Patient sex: M
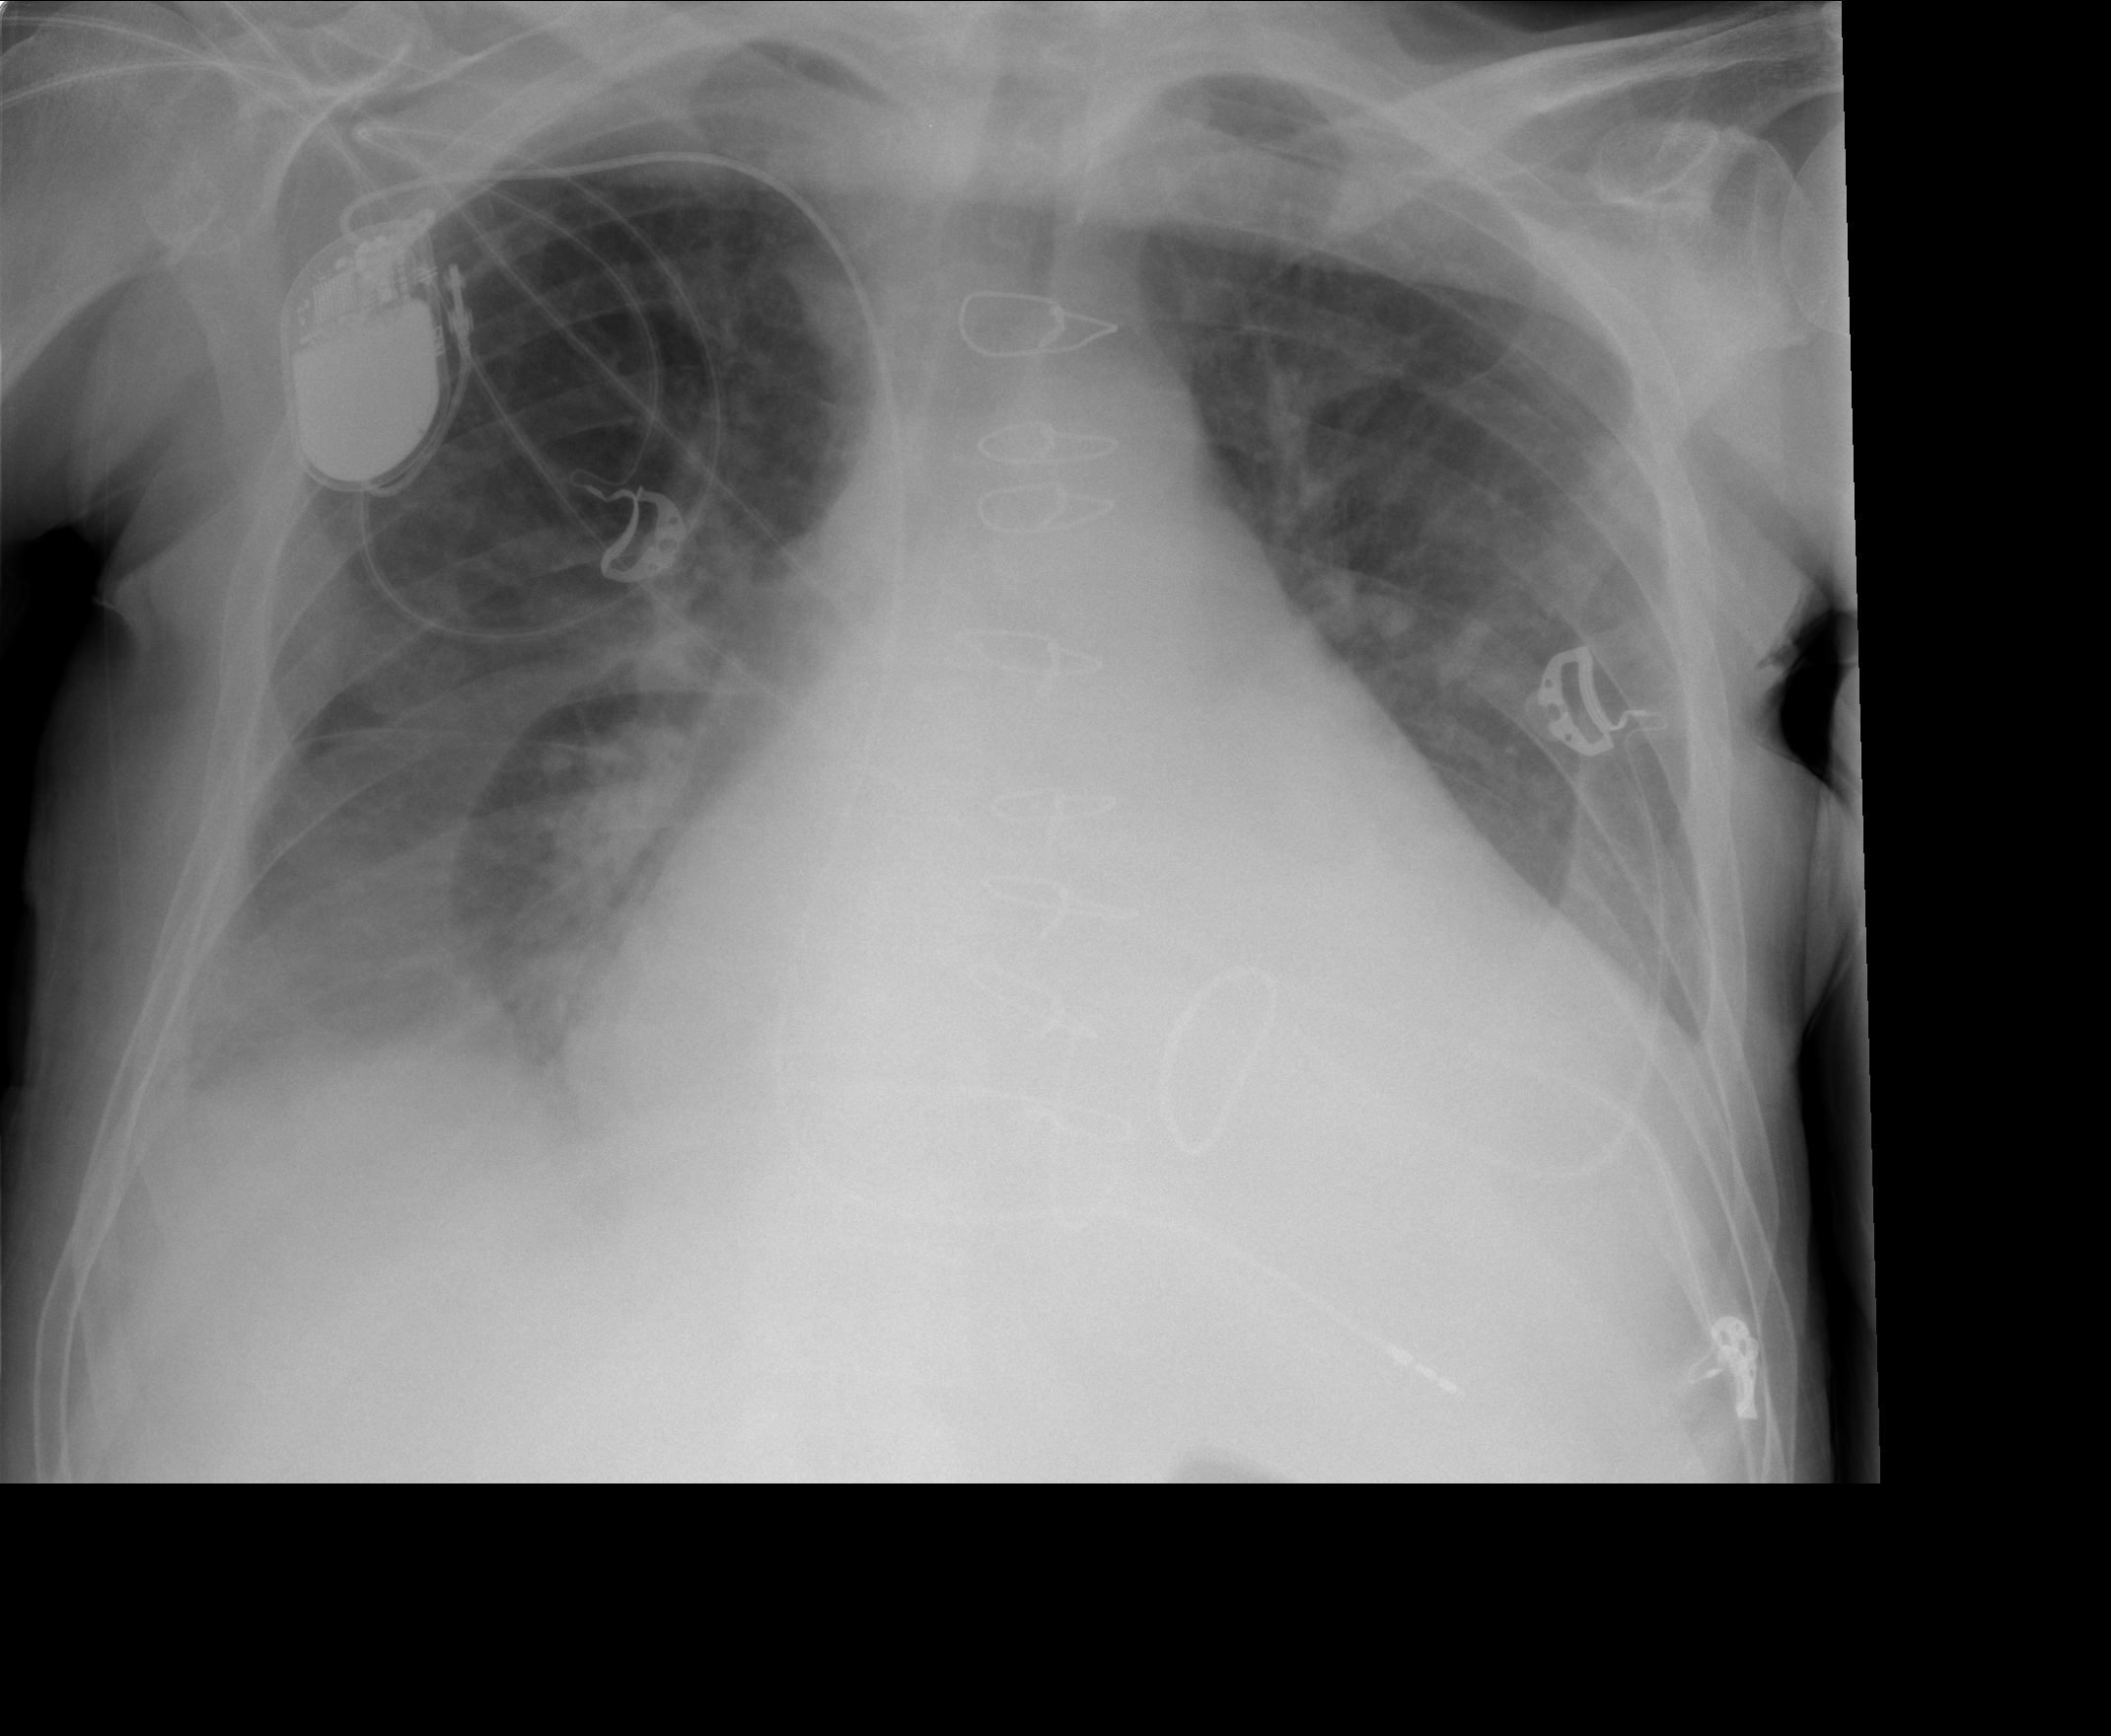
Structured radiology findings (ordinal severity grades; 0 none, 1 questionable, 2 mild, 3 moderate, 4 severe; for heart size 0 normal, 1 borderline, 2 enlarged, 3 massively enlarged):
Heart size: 3
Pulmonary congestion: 2
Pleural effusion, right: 2
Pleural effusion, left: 0
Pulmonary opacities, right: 0
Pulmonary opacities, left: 0
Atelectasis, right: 2
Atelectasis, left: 2